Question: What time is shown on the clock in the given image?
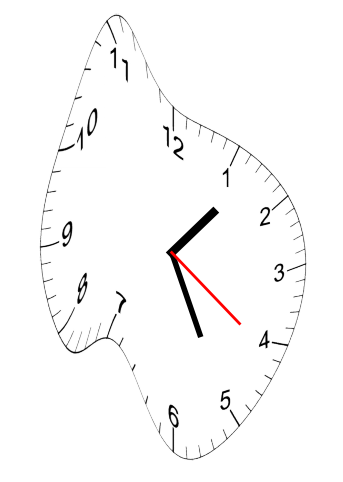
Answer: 01:25:21